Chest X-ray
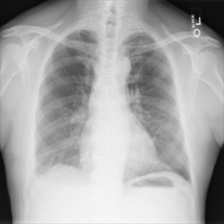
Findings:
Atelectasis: positive
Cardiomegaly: negative
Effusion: positive
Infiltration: negative
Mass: negative
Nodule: negative
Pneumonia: negative
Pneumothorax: negative
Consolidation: negative
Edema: negative
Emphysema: negative
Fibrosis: negative
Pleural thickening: negative
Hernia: negative